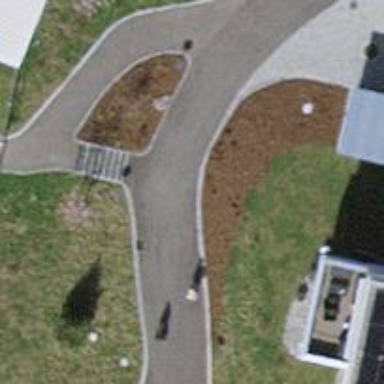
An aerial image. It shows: Steps with asphalt surface.